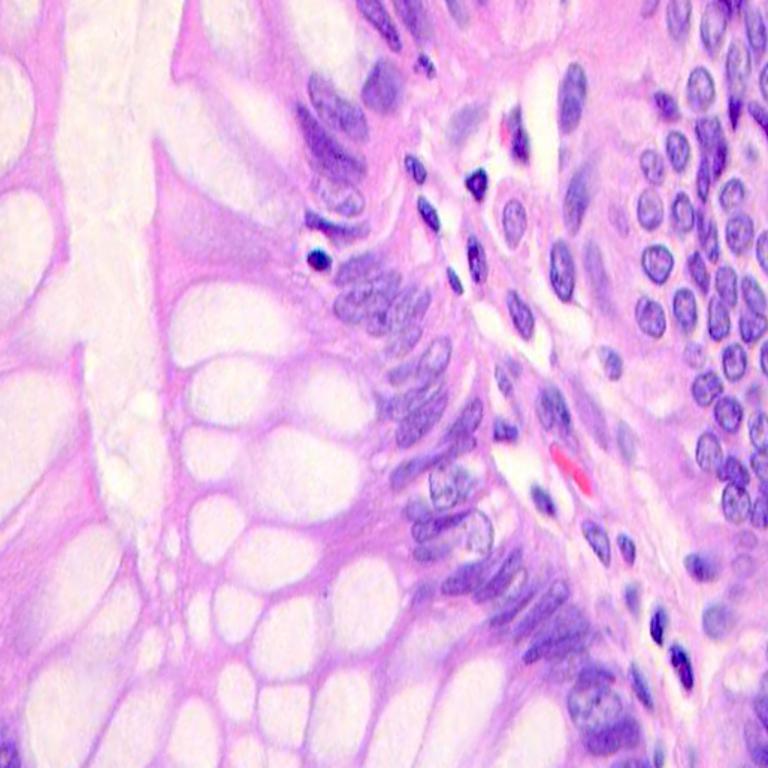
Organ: colon
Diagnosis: benign